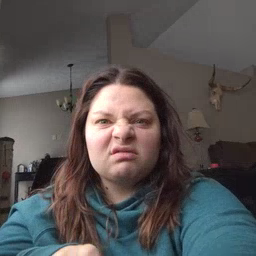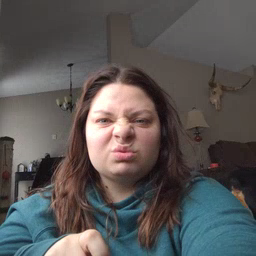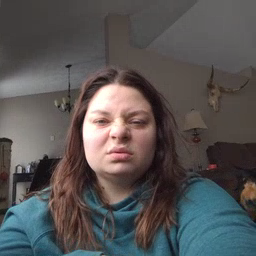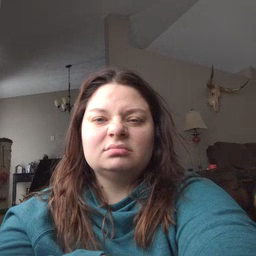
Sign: haveto